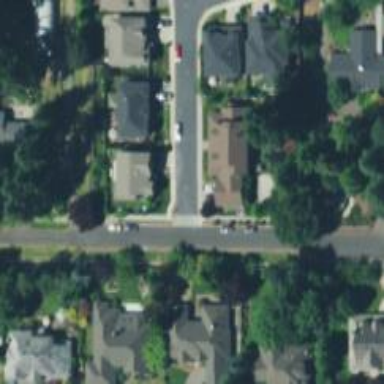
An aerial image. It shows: Residential road with asphalt surface. There is sidewalk on the left side.